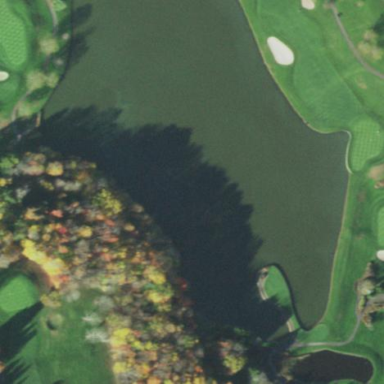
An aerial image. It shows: Water hazard in golf course. The hazard is natural water feature.